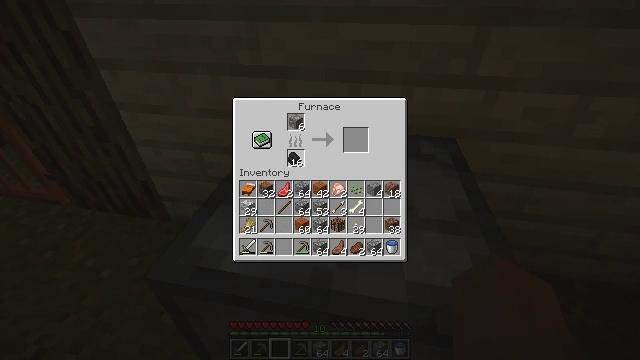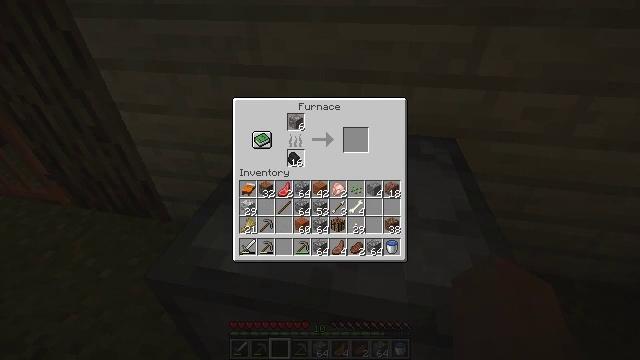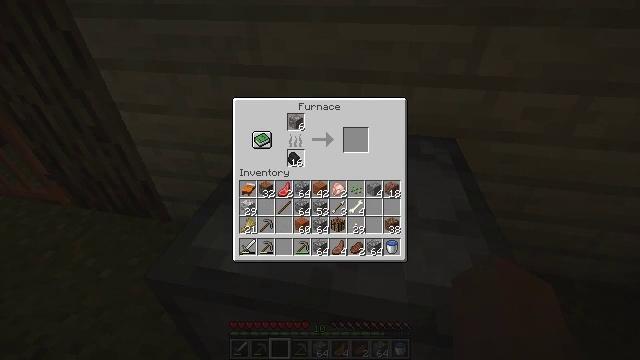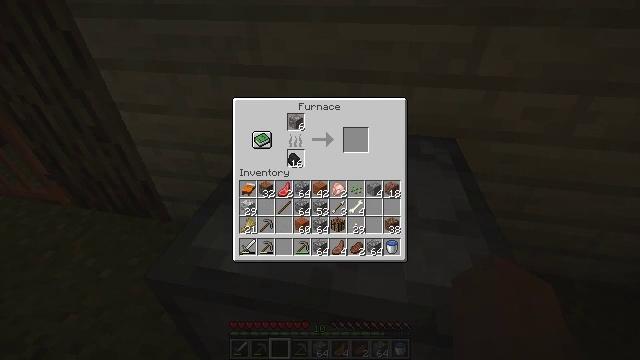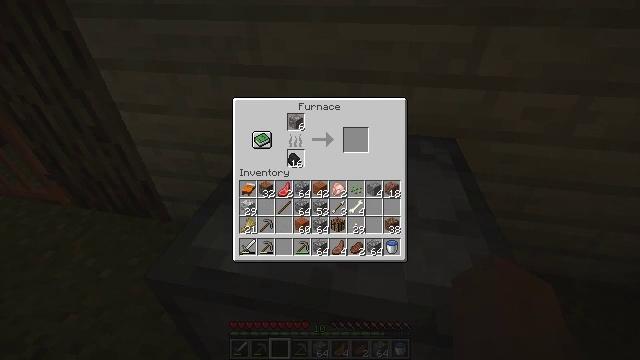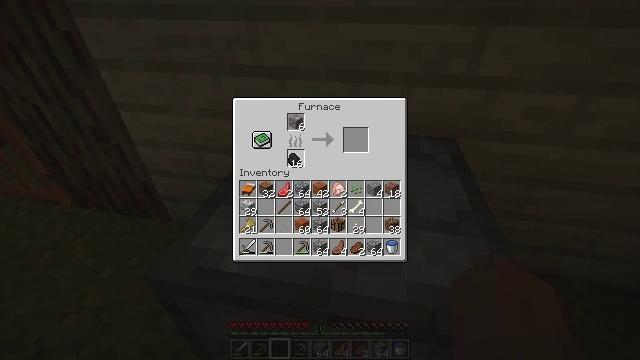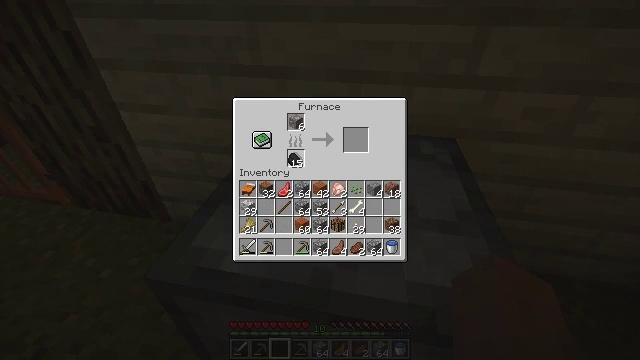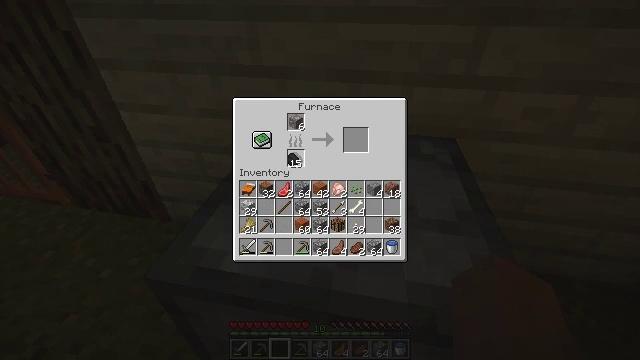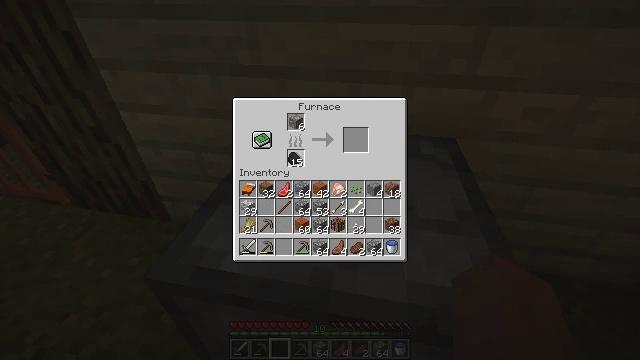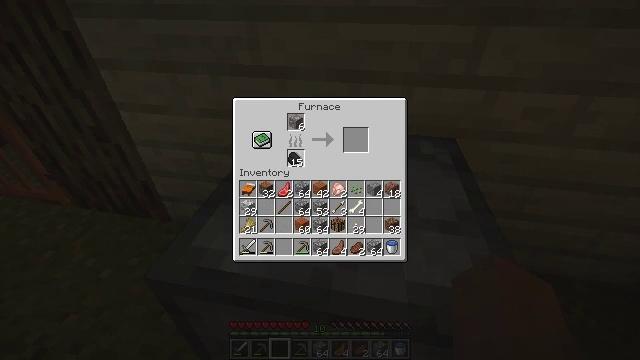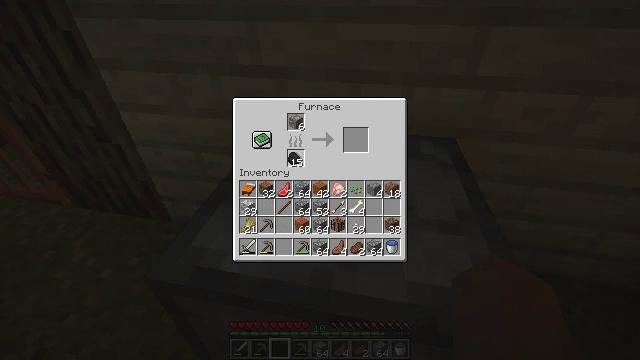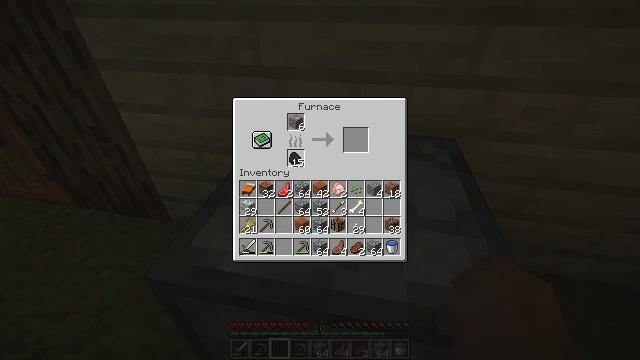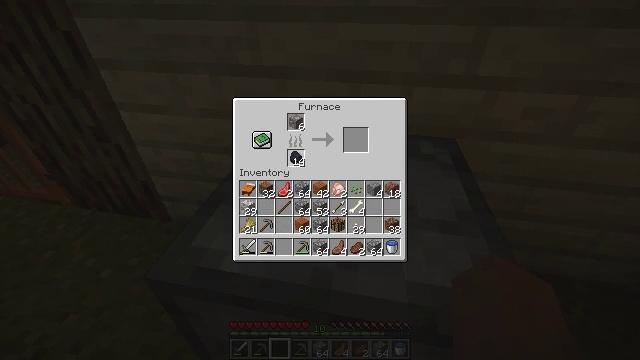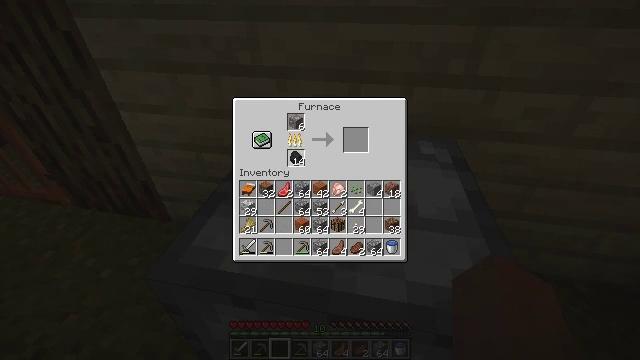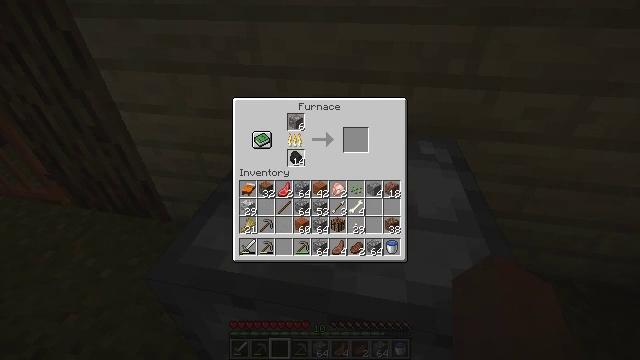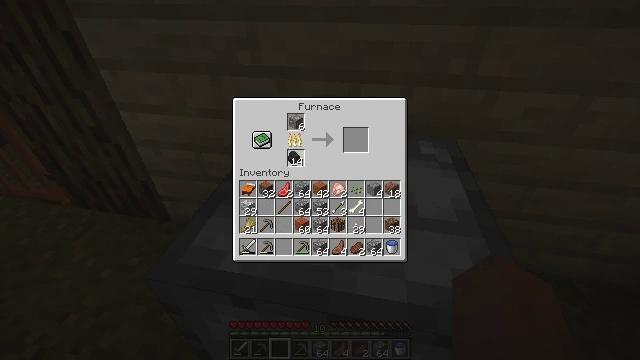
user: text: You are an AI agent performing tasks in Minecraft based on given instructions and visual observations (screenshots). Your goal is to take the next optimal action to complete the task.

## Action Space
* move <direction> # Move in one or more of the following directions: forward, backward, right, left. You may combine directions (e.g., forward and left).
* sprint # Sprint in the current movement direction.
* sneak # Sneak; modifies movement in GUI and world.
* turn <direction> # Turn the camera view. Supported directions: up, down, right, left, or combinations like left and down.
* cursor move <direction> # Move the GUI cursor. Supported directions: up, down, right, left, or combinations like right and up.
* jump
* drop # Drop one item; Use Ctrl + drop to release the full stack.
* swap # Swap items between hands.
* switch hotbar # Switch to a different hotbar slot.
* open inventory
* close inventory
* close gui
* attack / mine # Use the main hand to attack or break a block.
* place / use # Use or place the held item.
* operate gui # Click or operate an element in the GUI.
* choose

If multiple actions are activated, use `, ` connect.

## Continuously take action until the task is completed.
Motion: motion action
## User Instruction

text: Open the crafting table to make an acacia button.
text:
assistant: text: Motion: no_op
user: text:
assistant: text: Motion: no_op
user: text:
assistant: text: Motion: no_op
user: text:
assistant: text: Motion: choose
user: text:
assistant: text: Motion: choose
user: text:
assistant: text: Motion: no_op
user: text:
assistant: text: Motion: no_op
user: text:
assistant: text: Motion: no_op
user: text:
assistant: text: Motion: choose
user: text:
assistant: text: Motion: choose
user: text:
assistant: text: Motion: choose
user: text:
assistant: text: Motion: no_op
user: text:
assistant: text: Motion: no_op
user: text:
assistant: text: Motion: no_op
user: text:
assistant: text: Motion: no_op
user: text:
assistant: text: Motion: cursor move left and down
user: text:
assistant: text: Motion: no_op
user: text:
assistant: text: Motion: no_op
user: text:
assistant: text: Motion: cursor move down
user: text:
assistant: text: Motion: cursor move down
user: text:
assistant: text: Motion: no_op
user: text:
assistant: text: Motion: no_op
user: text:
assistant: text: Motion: no_op
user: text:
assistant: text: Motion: no_op
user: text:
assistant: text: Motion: no_op
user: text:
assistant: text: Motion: no_op
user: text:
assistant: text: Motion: no_op
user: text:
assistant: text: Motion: no_op
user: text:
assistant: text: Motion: no_op
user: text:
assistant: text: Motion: no_op